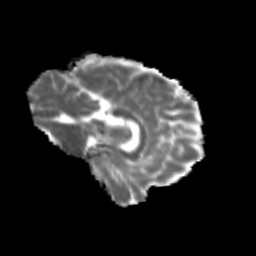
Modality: MD
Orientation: sagittal
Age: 24
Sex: female
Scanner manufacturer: siemens
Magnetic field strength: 3 T
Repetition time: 3.5 s
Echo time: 0.113 s